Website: lowes
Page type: payment
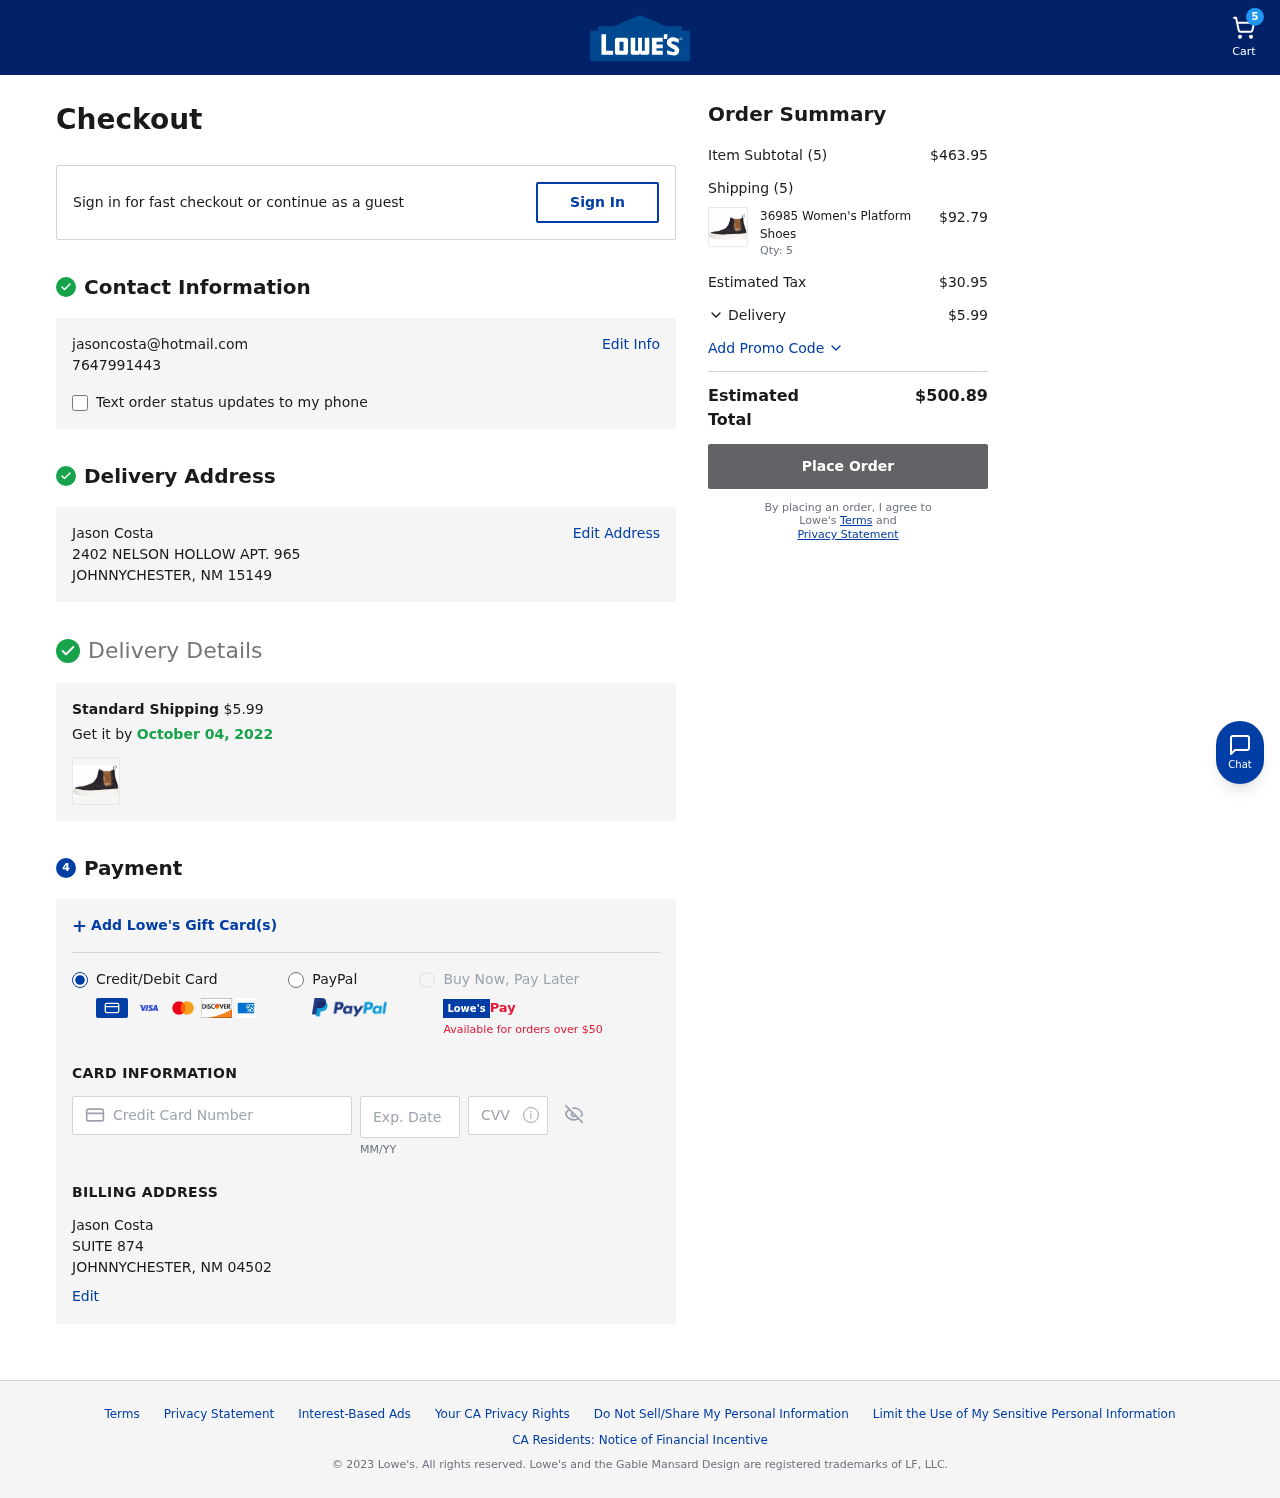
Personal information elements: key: PII_CARD_CVV
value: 996
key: PII_CARD_EXPIRY
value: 07/30
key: PII_CARD_NUMBER
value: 4371 1071 4916 3079
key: PII_CITY_STATE_ZIP2
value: JOHNNYCHESTER, NM 04502
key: PII_EMAIL
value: jasoncosta@hotmail.com
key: PII_FULLNAME
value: Jason Costa
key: PII_FULLNAME2
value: Jason Costa
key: PII_PHONE
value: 7647991443
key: PII_STREET
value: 2402 NELSON HOLLOW APT. 965
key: PII_STREET2
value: SUITE 874
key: PII_CITY_STATE_ZIP
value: JOHNNYCHESTER, NM 15149
Product elements: key: PRODUCT1_NAME
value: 36985 Women's Platform Shoes
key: PRODUCT1_PRICE
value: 92.79
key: PRODUCT1_QUANTITY
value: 5
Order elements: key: ORDER_NUM_ITEMS
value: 5
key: ORDER_SHIPPING_COST
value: $5.99
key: ORDER_DELIVERY_DATE
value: October 04, 2022
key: ORDER_SUBTOTAL
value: $463.95
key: ORDER_NUM_ITEMS2
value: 5
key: ORDER_TAX
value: $30.95
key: ORDER_SHIPPING_COST2
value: $5.99
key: ORDER_TOTAL
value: $500.89